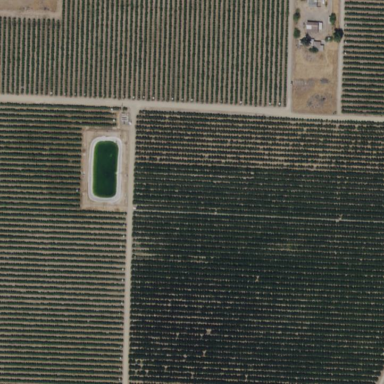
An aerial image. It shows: Orchard.